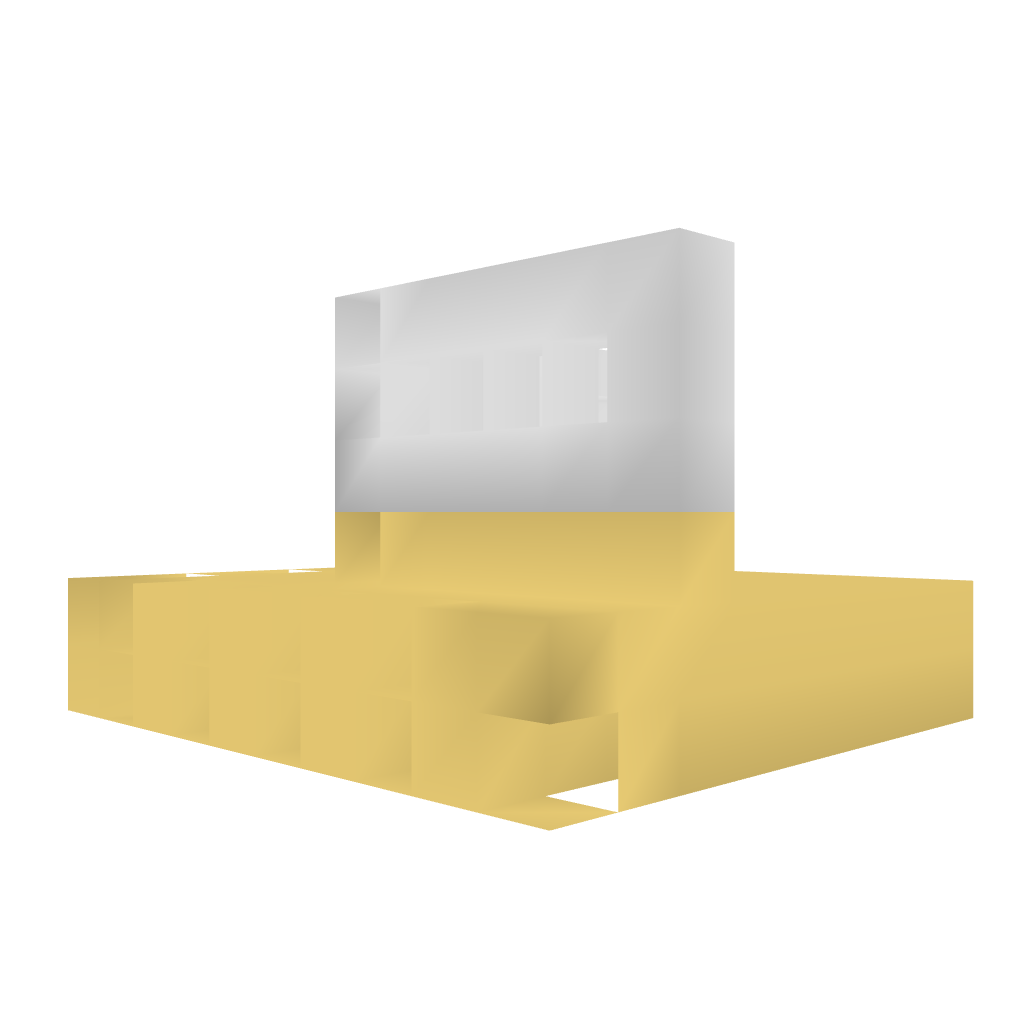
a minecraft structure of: Repeater Lock 1.5 bad low quality